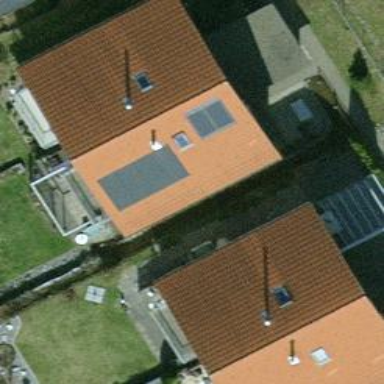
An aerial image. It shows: Semi-detached house with gabled roof.